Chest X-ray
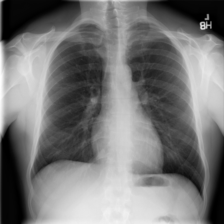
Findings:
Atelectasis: negative
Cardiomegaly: negative
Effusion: negative
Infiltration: negative
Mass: negative
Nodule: negative
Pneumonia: negative
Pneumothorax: negative
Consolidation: negative
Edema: negative
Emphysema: negative
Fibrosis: positive
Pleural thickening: negative
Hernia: negative